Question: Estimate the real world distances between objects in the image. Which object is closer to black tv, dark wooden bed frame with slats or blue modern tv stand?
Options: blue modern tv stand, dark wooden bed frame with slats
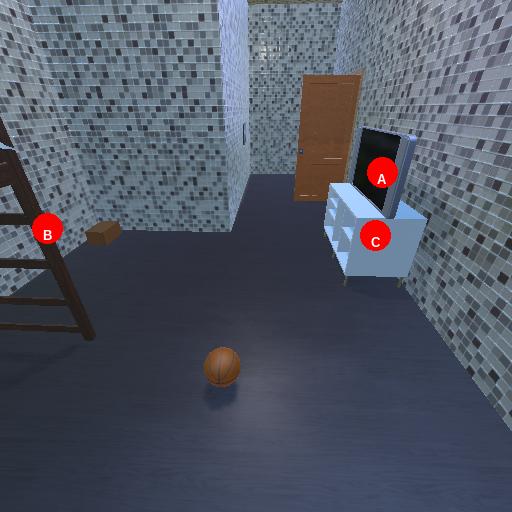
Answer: blue modern tv stand